Question: JQuery UI datepicker widget is not displaying the date correctly it looks like this:

the input code looks like this:
'''
<input type="text" value="" name="DateTo" id="DateTo" class="hasDatepicker">
'''
I add datepicker simply by calling '$('#DateTo').datepicker();'
Anyone have an idea why it does not display the dates correctly?
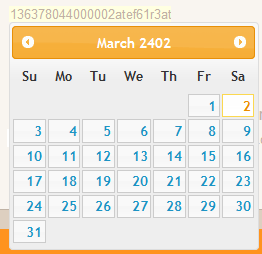
Answer: set the dates:
'''
var qDates = '2009-11-01',
dateParts = qDates.match(/(\d+)/g)
realDate = new Date(dateParts[0], dateParts[1] - 1, dateParts[2]);
$('#datePicker').datepicker({ dateFormat: 'yy-mm-dd' });
$('#datePicker').datepicker('setDate', realDate);
'''